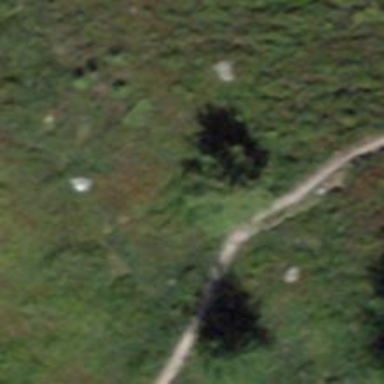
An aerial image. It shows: Ground path with excellent trail visibility.